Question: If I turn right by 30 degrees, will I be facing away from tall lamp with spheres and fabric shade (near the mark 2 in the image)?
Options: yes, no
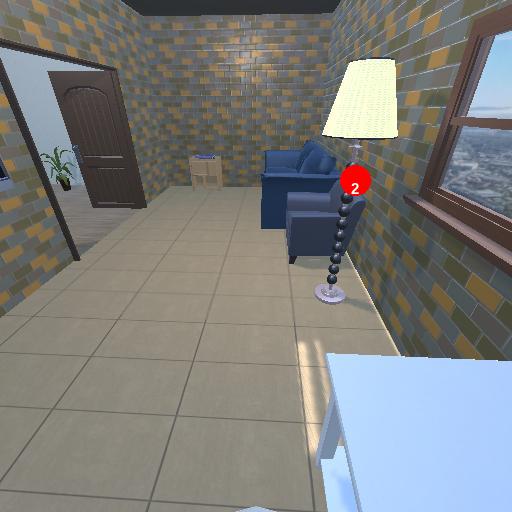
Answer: yes